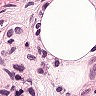
Metastatic tissue present: yes